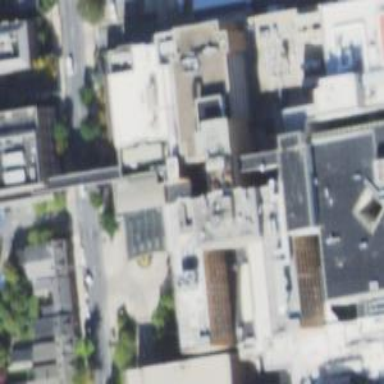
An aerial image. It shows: Healthcare clinic.